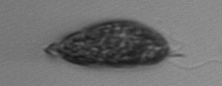
Label: Prorocentrum_micans